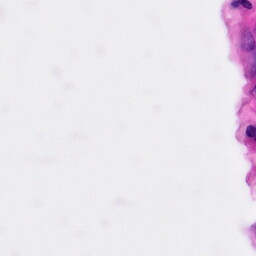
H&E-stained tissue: Pancreatic